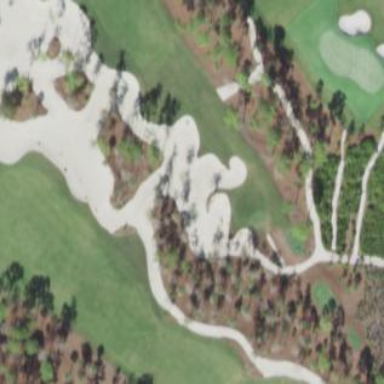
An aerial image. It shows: Bunker on golf course.